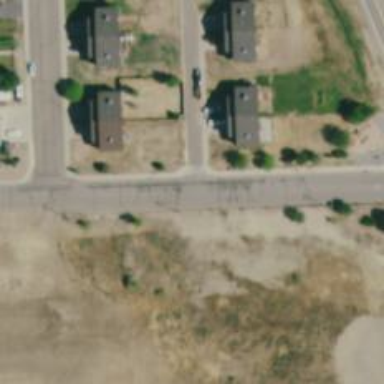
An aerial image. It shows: Residential road with asphalt surface and sidewalk on the left side.